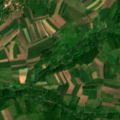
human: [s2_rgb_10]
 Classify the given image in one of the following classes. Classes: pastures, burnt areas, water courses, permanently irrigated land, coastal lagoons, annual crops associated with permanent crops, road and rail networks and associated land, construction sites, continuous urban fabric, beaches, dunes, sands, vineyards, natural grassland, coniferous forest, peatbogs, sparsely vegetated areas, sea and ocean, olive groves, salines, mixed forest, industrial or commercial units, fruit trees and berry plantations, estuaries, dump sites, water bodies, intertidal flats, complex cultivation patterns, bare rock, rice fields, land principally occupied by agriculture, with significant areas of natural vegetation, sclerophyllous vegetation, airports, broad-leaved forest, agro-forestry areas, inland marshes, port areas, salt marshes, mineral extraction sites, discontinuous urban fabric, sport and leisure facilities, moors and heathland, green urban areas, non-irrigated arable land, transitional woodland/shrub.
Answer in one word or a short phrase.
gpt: discontinuous urban fabric, non-irrigated arable land, complex cultivation patterns, land principally occupied by agriculture, with significant areas of natural vegetation, broad-leaved forest